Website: home-depot
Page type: customer-info-address
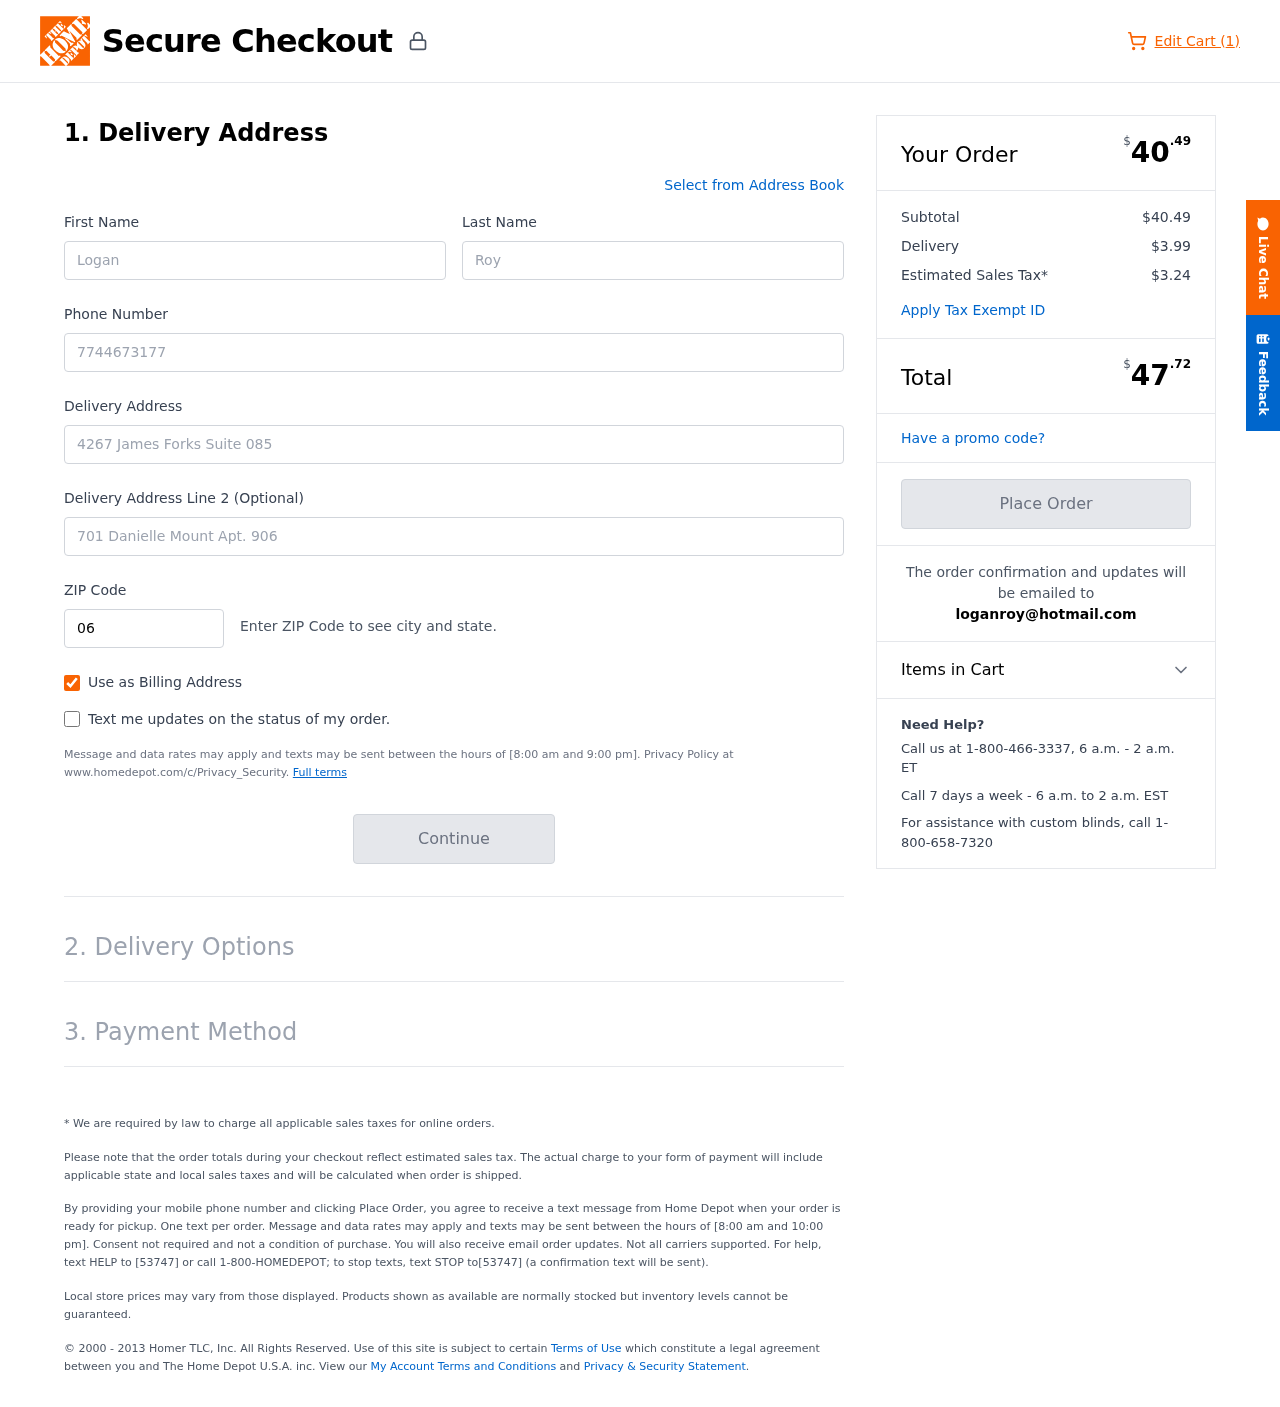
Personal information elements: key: PII_EMAIL
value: loganroy@hotmail.com
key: PII_FIRSTNAME
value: Logan
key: PII_LASTNAME
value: Roy
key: PII_PHONE
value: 7744673177
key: PII_POSTCODE
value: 06672
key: PII_STREET
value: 4267 James Forks Suite 085
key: PII_STREET2
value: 701 Danielle Mount Apt. 906
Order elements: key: ORDER_NUM_ITEMS
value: Edit Cart (1)
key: ORDER_SUBTOTAL_HEADER
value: $40.49
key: ORDER_SUBTOTAL
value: $40.49
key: ORDER_SHIPPING_COST
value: $3.99
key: ORDER_TAX
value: $3.24
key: ORDER_TOTAL2
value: $47.72